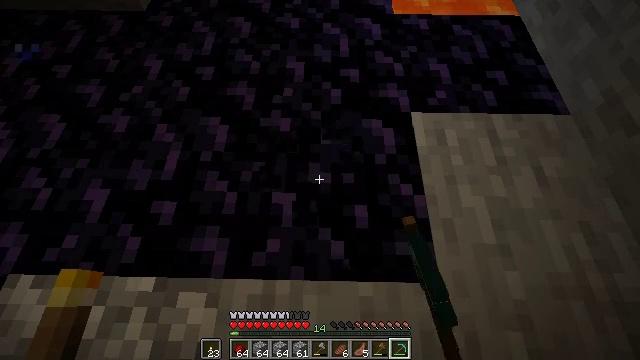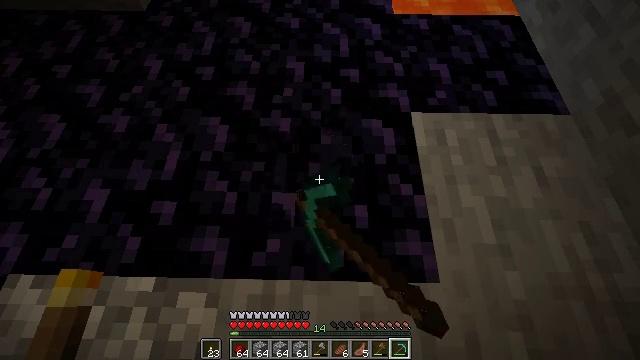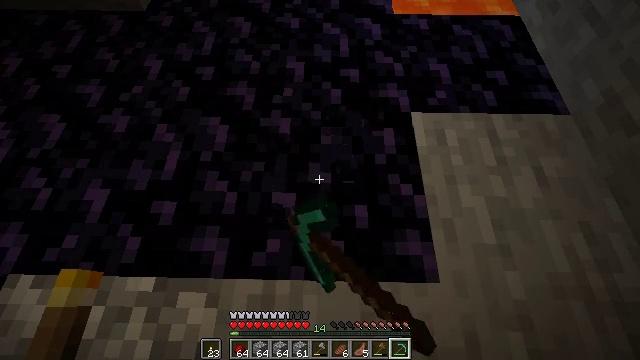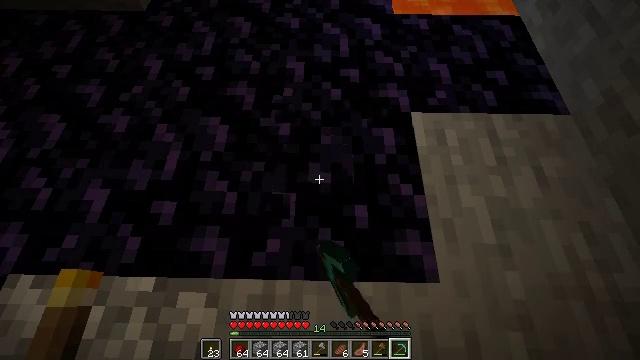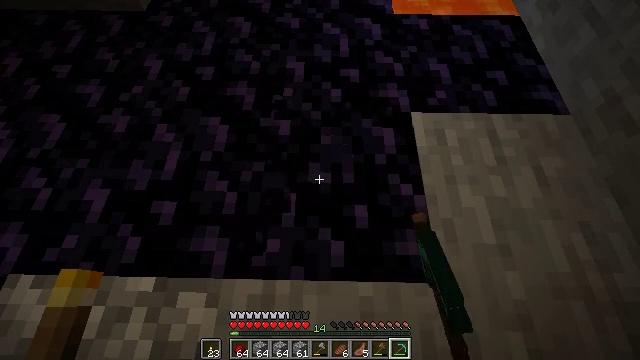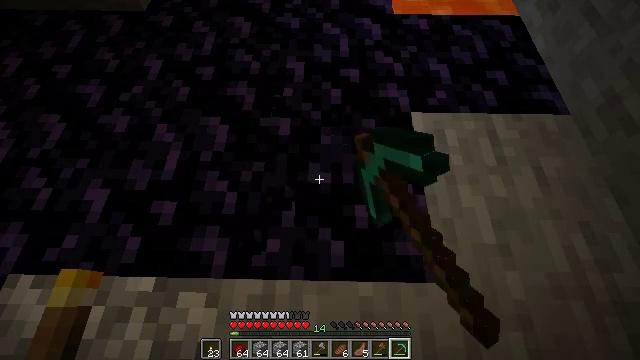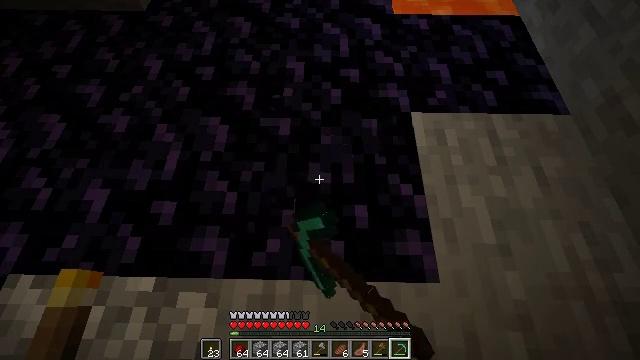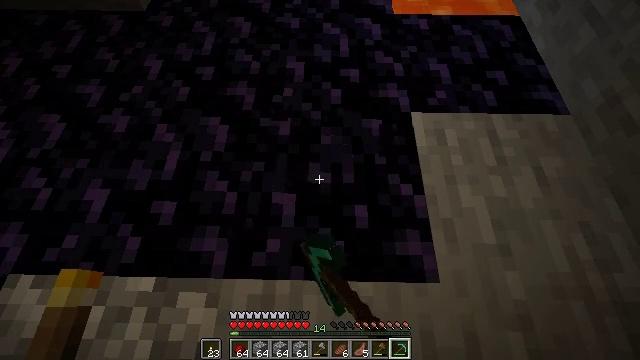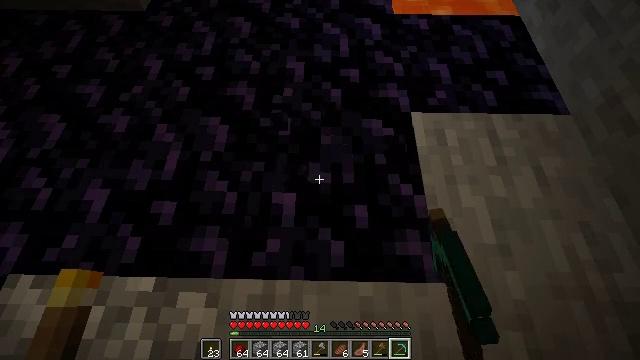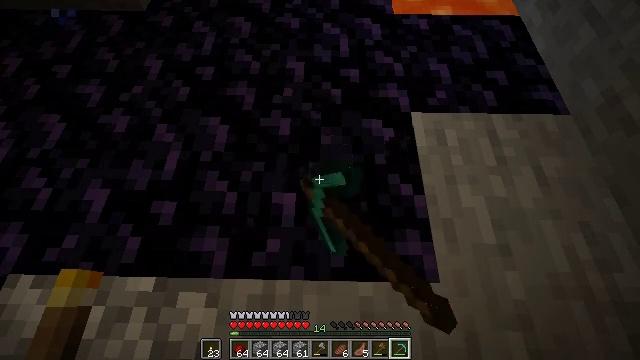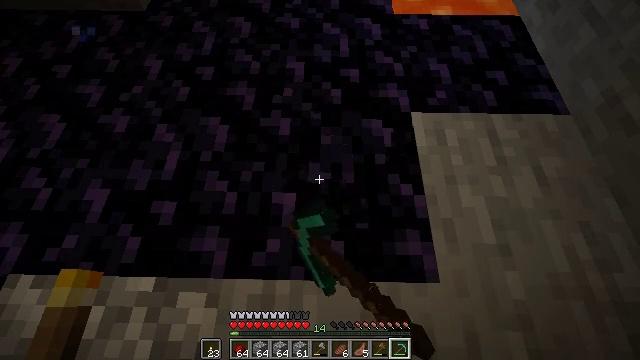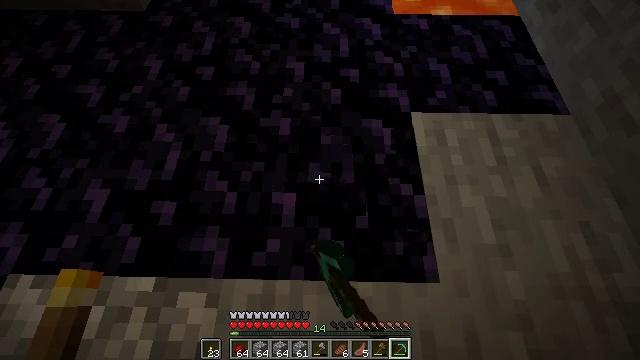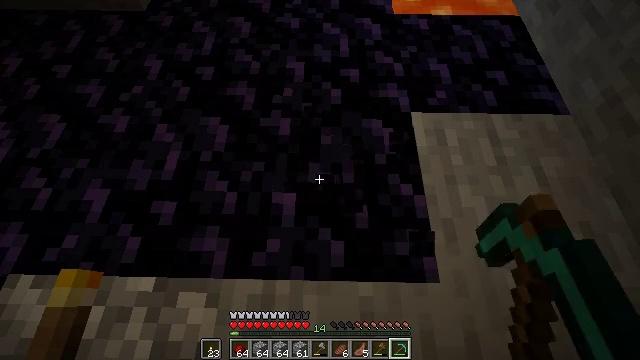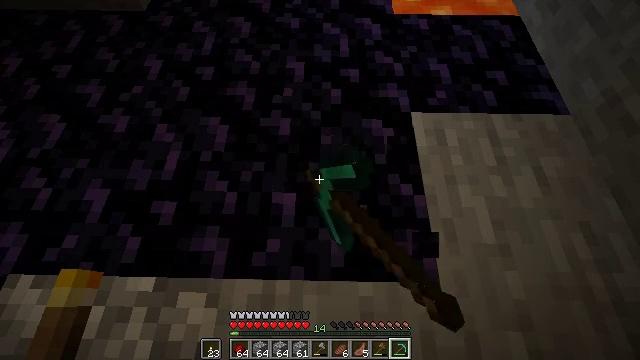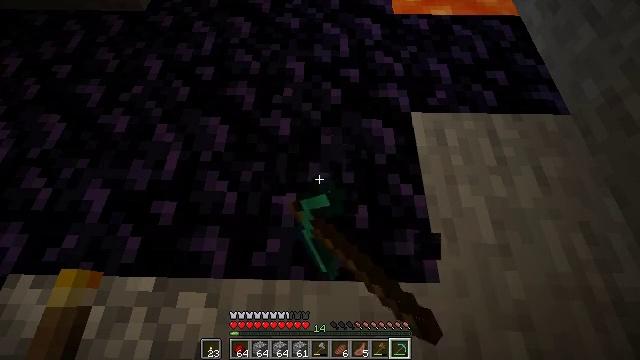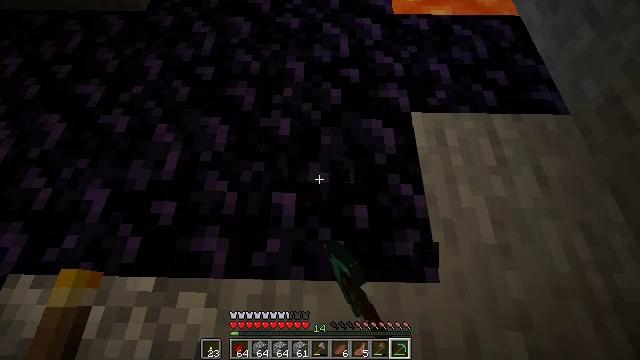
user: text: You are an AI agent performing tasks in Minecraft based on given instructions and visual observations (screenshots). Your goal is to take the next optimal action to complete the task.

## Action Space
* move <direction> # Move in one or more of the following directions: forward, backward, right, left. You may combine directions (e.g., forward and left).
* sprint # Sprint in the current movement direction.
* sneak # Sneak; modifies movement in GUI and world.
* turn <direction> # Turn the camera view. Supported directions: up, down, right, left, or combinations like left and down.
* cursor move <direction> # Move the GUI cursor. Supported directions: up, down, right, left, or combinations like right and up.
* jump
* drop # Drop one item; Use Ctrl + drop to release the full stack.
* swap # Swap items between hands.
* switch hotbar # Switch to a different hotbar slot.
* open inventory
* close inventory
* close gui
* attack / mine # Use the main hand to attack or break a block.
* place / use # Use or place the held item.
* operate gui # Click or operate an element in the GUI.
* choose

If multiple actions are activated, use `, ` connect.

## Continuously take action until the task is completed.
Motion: motion action
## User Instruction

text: Harvest obsidian for portal building.
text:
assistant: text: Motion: sneak, attack / mine
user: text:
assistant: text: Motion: sneak, attack / mine
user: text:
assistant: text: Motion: sneak, attack / mine
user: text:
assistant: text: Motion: sneak, attack / mine
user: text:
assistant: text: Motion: sneak, attack / mine
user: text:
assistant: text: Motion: sneak, attack / mine
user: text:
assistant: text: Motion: sneak, attack / mine
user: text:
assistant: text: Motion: sneak, attack / mine
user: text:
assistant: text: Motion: sneak, attack / mine
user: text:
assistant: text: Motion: sneak, attack / mine
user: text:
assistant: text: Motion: sneak, attack / mine
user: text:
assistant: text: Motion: sneak, attack / mine
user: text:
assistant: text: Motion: sneak, attack / mine
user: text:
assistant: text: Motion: sneak, attack / mine
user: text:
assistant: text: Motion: sneak, attack / mine
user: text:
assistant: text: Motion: sneak, attack / mine
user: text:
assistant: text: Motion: sneak, attack / mine
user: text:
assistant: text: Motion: sneak, attack / mine
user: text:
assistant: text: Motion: sneak, attack / mine
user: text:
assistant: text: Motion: sneak, attack / mine
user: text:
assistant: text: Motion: sneak, attack / mine
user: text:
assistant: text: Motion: sneak, attack / mine
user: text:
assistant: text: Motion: sneak, attack / mine
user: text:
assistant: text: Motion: sneak, attack / mine
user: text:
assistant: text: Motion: sneak, attack / mine
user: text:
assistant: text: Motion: sneak, attack / mine
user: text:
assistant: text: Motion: sneak, attack / mine
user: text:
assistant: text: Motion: sneak, attack / mine
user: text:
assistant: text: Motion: sneak, attack / mine
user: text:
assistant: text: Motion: sneak, attack / mine